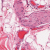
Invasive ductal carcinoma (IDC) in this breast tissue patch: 0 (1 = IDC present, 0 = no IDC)